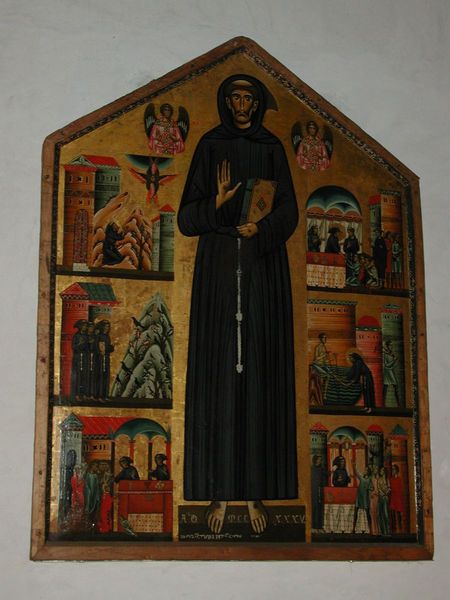
Titel: Franziskus-Tafel
Künstler: Bonaventura Berlinghieri
Standort: Pescia, S. Francesco (EU - I - Toskana)
Schlagwörter: berg, felsen, flügel, gemälde, hand, mann, menschen, stadt, braun, finger, geste, männer, gürtel, haus, rot, beige, bart, bibel, halten, mensch, rahmen, hände, geistlicher, gold, kutte, reich, turm, engel, deutschland, schrift, bücher, zwei, berge, kette, giebel, tag, klein, füsse, treppe, papst, tafel, kordel, foto, messing, buch, burg, bayern, kreuz, türme, barfuß, groß, druck, gebet, altar, mittelalter, mönch, baldachin, heiliger, sechs, mystik, szenen, gruß, ikone, kapuze, franziskaner, lehre, tonsur, abt, jahreszeiten, theologe, orthodox, engelsflügel, ahnd, hausförmig, woche